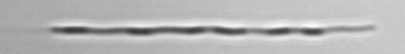
Label: Leptocylindrus